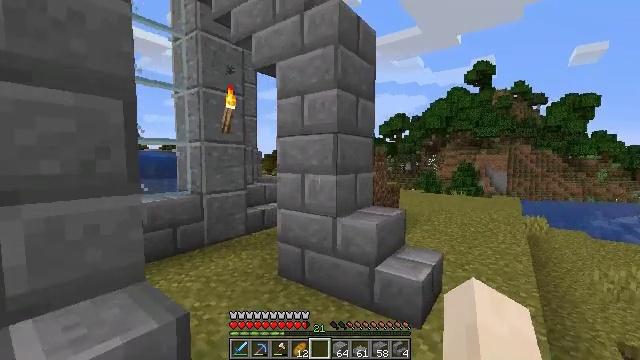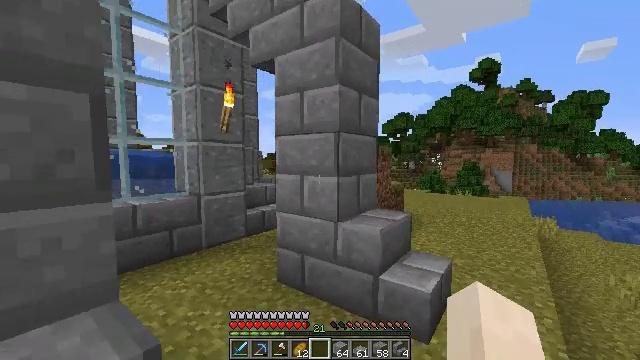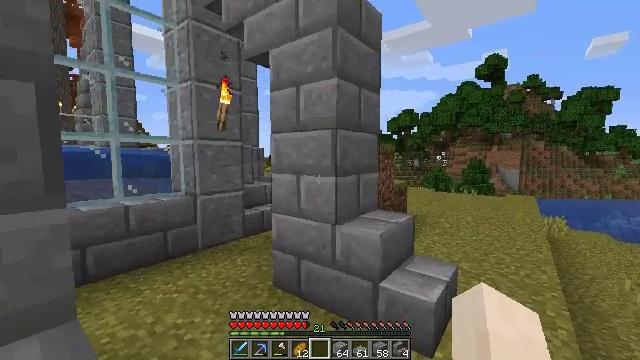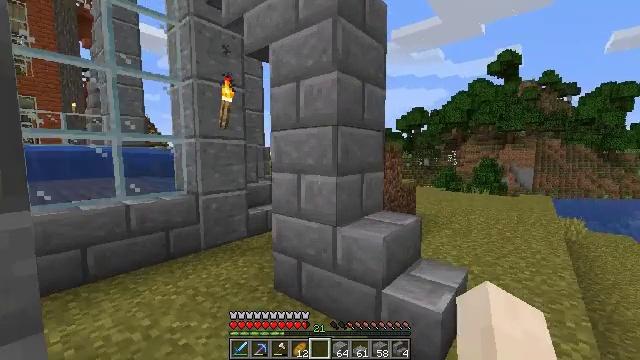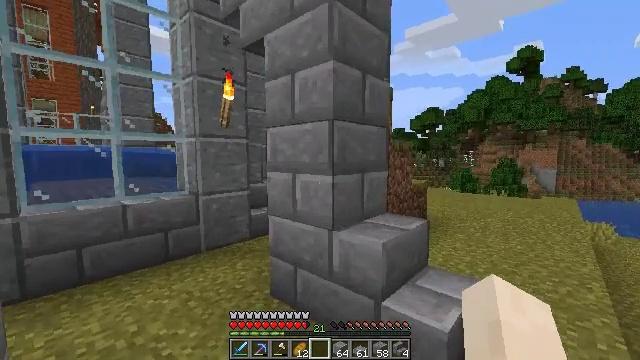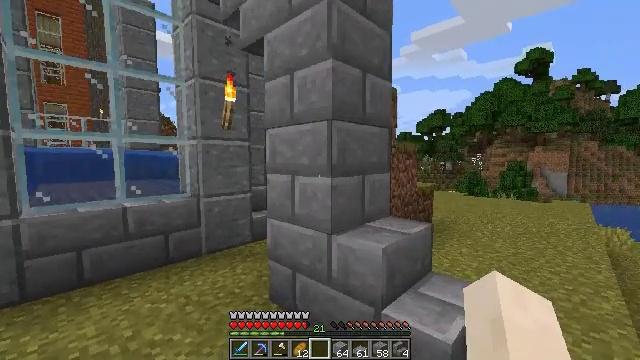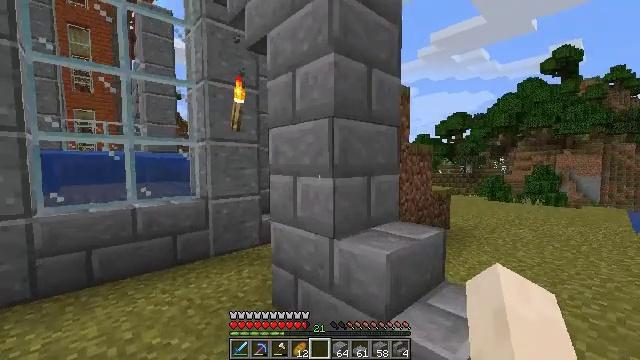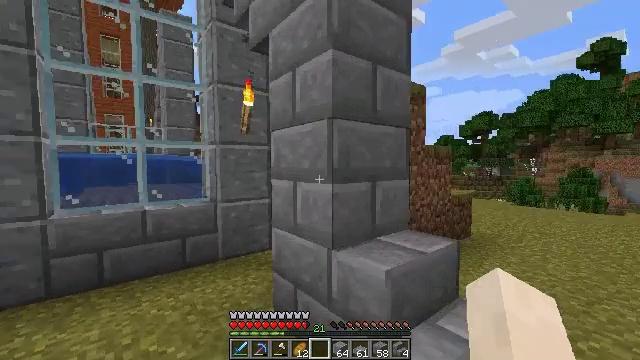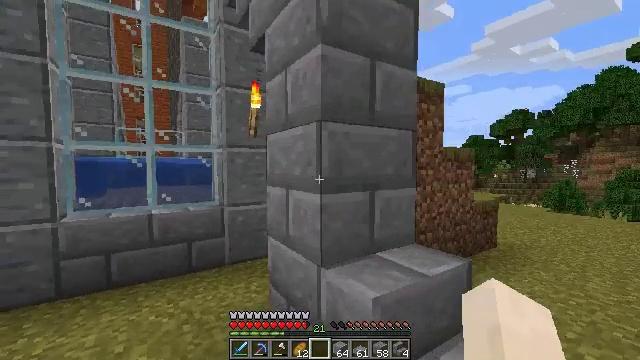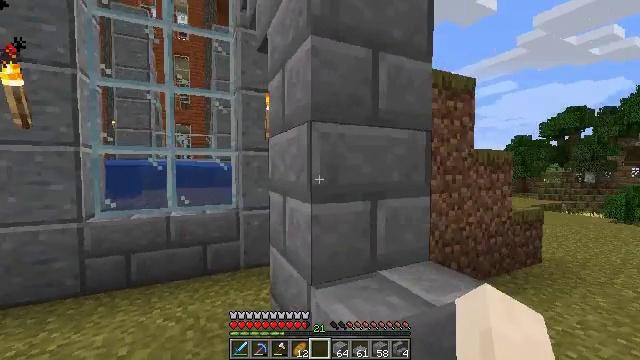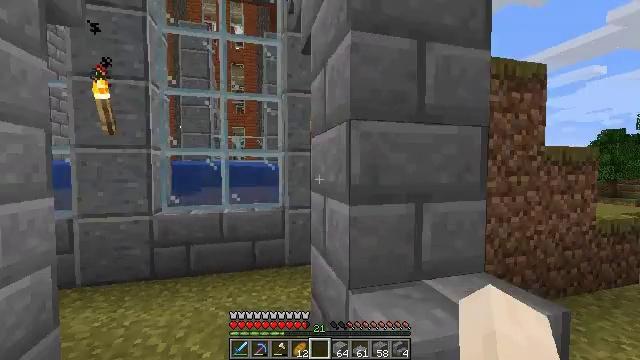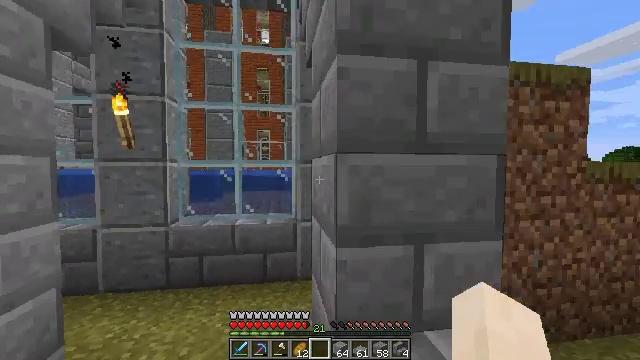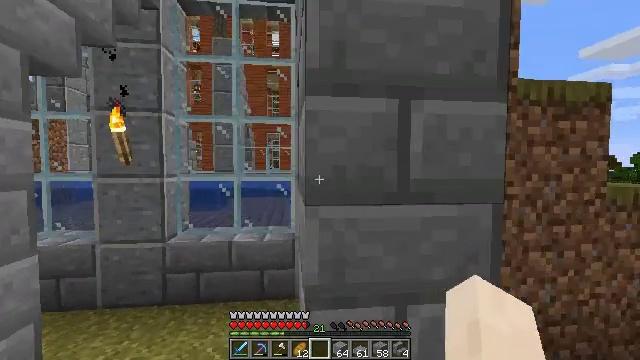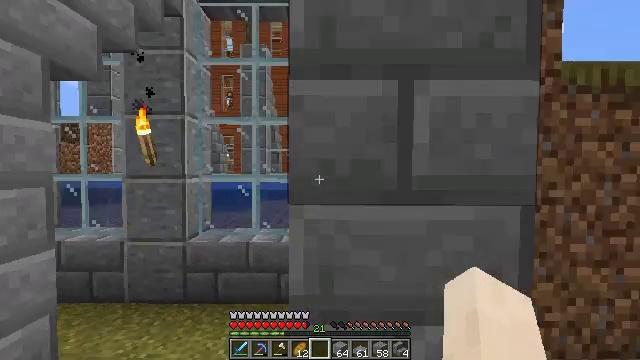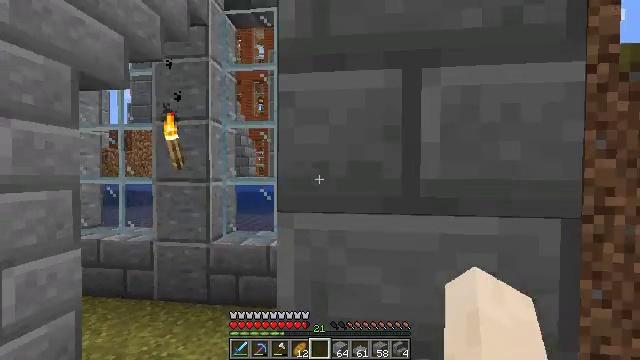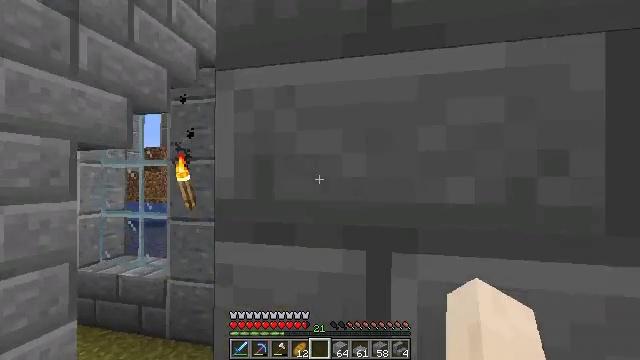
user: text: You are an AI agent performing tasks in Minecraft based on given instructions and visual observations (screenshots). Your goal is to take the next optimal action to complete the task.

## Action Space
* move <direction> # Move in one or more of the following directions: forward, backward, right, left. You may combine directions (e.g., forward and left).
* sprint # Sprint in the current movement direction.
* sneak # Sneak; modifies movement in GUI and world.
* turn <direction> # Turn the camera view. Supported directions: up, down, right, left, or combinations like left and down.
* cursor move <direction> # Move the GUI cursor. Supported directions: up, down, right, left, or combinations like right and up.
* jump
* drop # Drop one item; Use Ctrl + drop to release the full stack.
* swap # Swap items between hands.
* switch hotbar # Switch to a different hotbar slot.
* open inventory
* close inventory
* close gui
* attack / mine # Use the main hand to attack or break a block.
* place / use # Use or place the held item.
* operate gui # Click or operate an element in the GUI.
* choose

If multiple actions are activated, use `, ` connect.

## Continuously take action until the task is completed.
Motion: motion action
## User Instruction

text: Break the stone brick stairs.
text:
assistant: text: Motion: move forward and move right
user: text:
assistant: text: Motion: move forward and move right
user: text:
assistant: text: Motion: move forward and move right, turn left
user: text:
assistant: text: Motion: move forward and move right, turn left
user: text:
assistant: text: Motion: move forward and move right, turn left
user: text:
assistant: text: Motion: move forward and move right, turn left
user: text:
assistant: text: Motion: move forward and move right, turn left
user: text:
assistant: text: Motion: move forward and move right, turn left
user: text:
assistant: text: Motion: move forward and move right, turn left
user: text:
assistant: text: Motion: move forward and move right, turn left
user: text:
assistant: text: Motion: move forward and move right, turn left
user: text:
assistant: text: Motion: move forward and move right, turn left
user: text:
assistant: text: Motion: move forward and move right, turn left
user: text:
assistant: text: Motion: move forward and move right, turn left
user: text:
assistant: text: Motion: move forward and move right, turn left and up
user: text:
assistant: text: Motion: move forward and move right, turn left and up
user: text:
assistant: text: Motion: move right, turn left
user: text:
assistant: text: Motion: move right, turn left
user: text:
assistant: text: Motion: move right
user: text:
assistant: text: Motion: move right
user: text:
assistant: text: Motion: move back and move right
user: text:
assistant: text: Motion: move back and move right
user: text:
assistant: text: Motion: move back and move left, turn right
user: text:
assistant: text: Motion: move back and move left, turn right and up
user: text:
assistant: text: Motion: move back and move left, turn right and up
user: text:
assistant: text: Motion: move back and move left, turn right and up
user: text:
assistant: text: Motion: move back and move left, turn right and up
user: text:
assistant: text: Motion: move back and move left, turn right and up
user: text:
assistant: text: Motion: move back and move left, turn right
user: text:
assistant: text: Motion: move back and move left